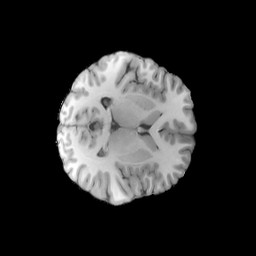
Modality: T1w
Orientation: axial